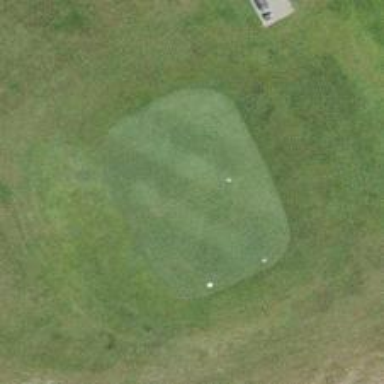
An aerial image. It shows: Golf tee.